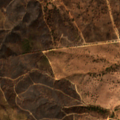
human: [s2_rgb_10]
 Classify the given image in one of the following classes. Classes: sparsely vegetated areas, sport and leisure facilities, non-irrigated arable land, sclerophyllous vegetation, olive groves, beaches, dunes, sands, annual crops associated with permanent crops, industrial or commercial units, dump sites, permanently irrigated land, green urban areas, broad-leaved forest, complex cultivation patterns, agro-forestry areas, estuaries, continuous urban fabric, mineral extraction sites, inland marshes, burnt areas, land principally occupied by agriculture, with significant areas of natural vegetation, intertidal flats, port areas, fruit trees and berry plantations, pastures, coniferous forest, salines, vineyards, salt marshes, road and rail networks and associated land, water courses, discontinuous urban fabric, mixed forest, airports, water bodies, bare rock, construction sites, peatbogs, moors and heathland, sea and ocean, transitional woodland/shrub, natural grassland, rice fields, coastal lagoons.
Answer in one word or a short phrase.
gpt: pastures, agro-forestry areas, moors and heathland, transitional woodland/shrub